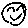
Label: smiley face